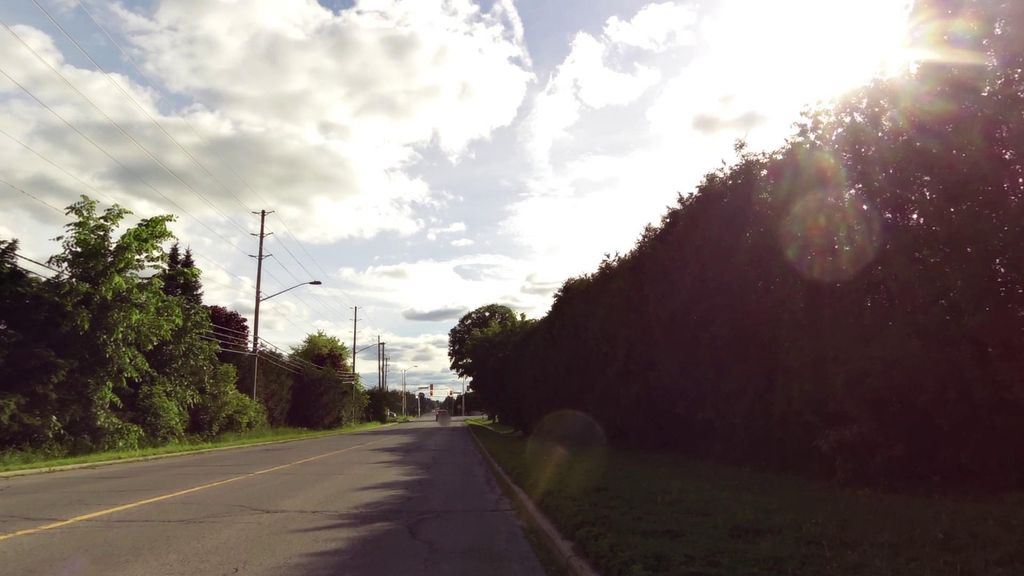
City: ottawa-gatineau